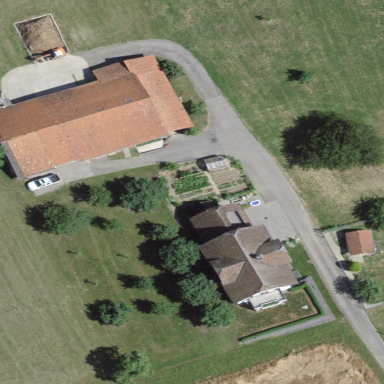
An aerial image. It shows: Farmyard area.